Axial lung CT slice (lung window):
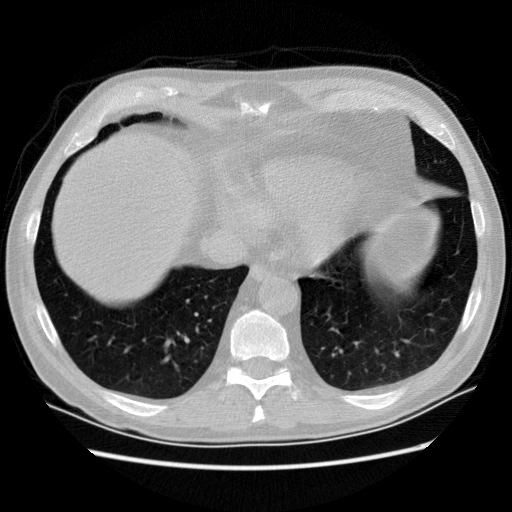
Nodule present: no